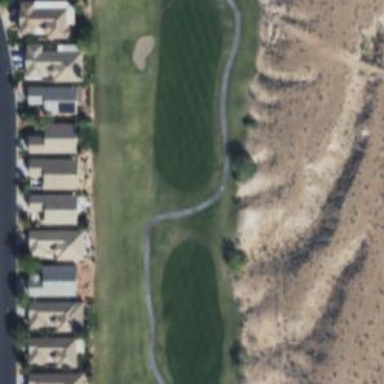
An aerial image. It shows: Golf hole.